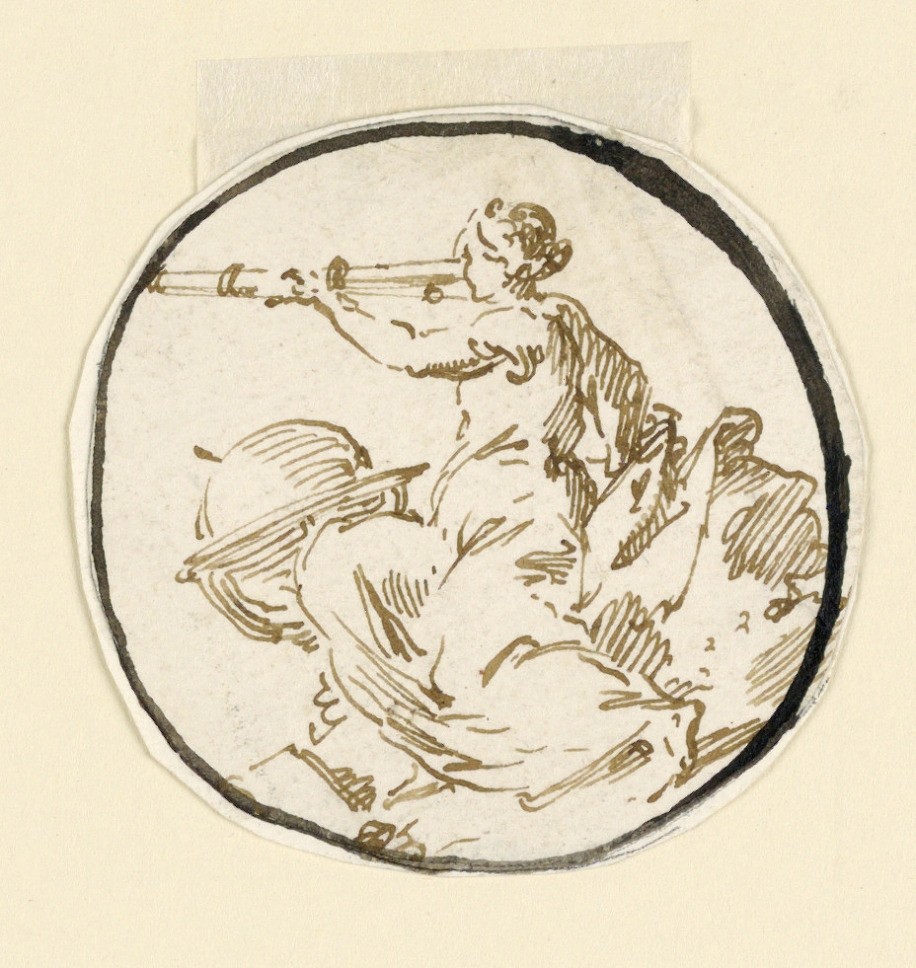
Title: Astronomy, from a Series of Seated Muses
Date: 1750–1780
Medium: Pen and bistre on paper, mounted
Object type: Drawing
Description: Shown in profile, turned toward the left. She looks through a telescope. Behind her stands a globe. Framed by ink lines.